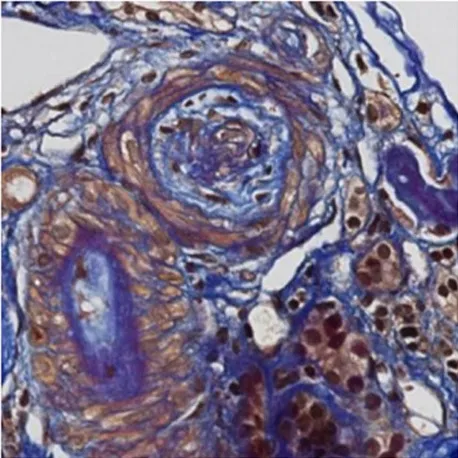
Light microscopy. Later changes of thrombotic microangiopathy: the artery contains fibro-oedema with few collagen fibers within intima revealed in blue with trichome FAOG (FAOG, 400x).
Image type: pathology (masson_trichrome)